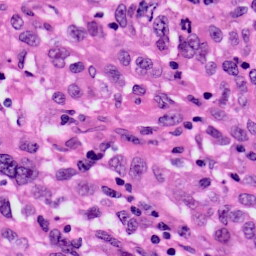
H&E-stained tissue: Skin